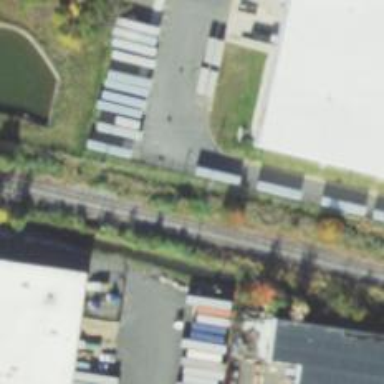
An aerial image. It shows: Railway track.